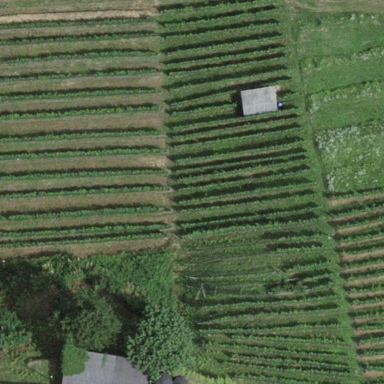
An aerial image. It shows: Vineyard growing grapes.